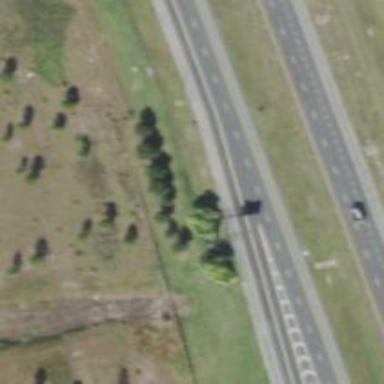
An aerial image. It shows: Motorway junction.